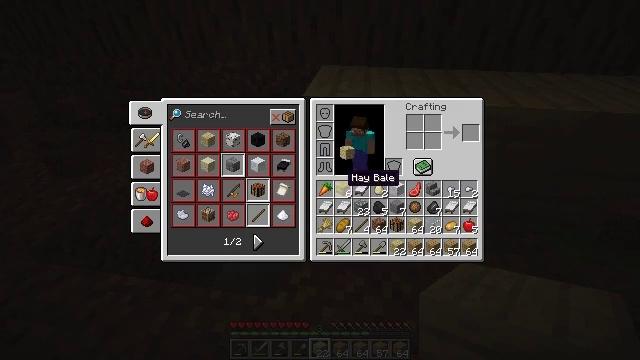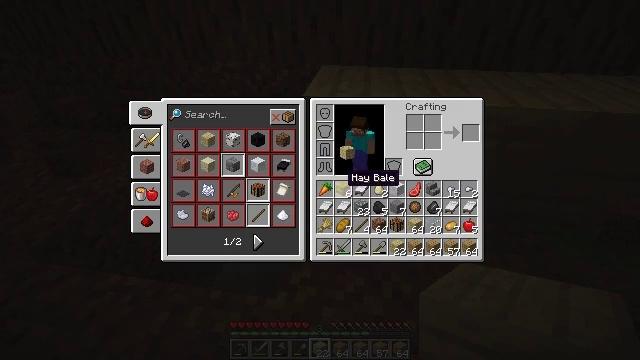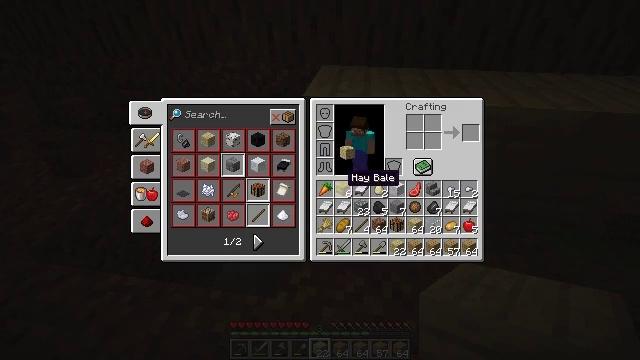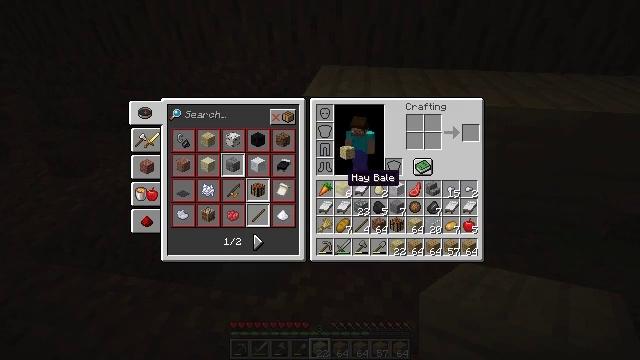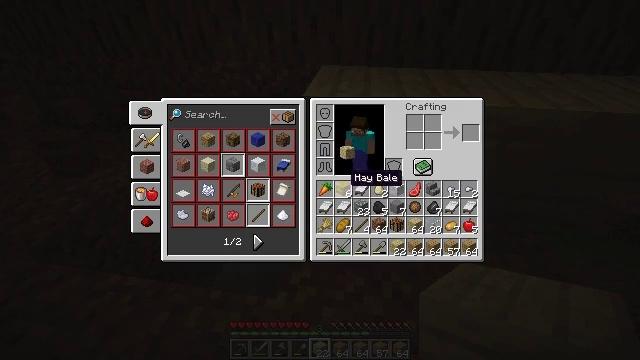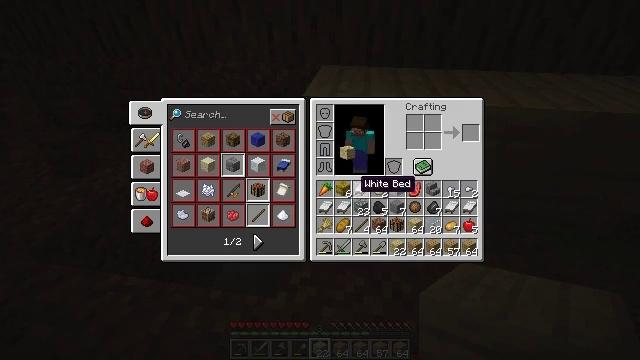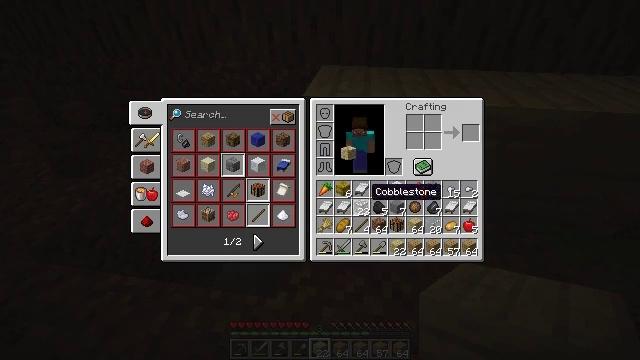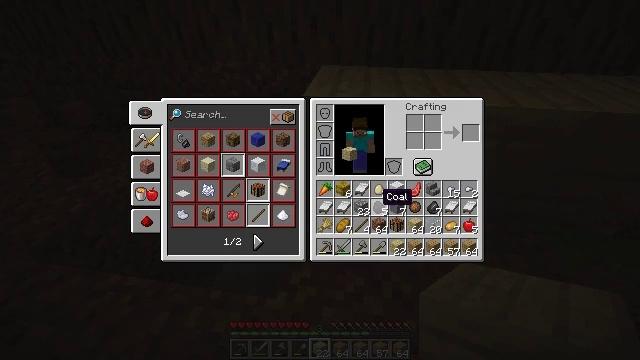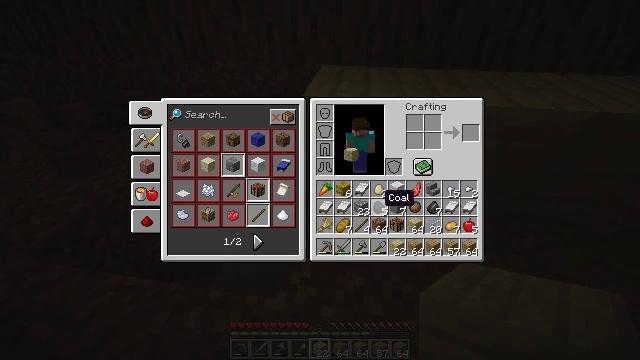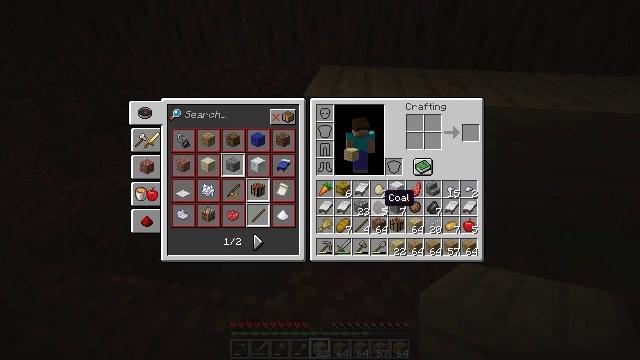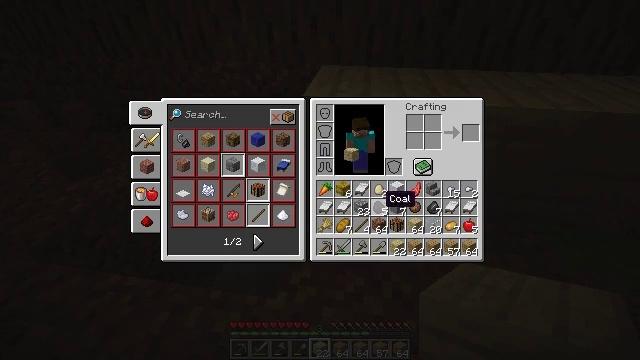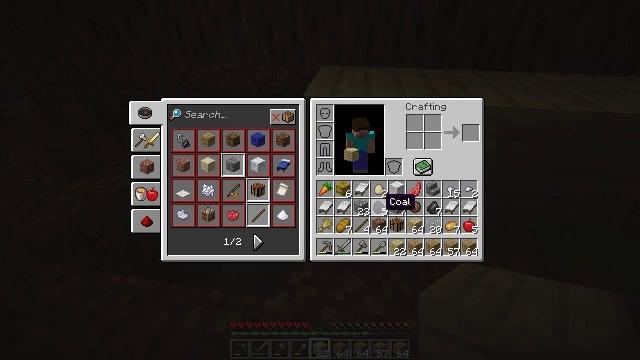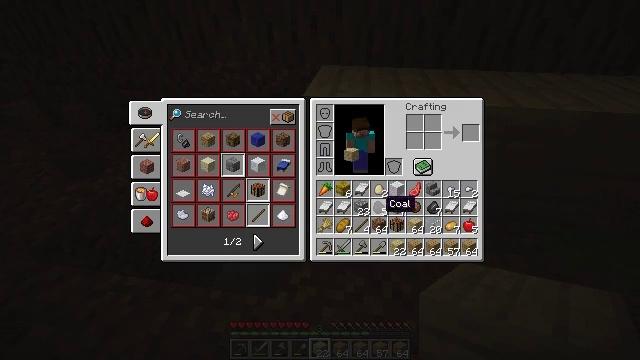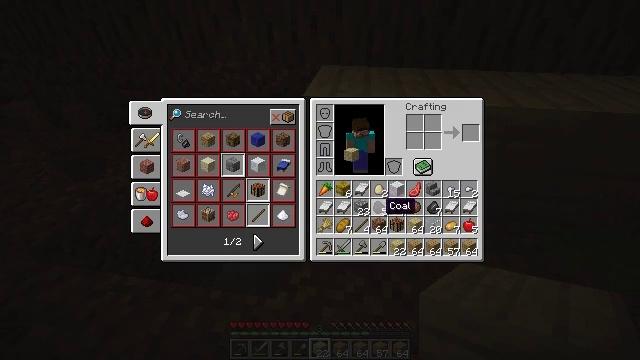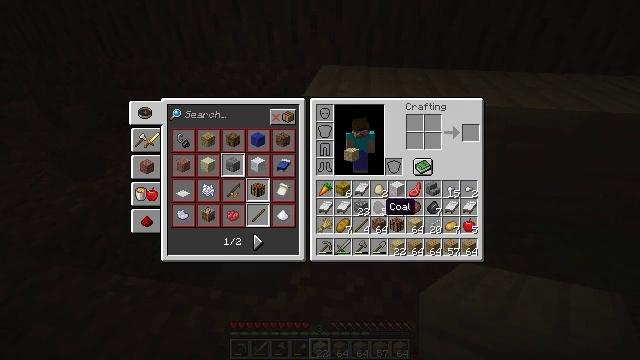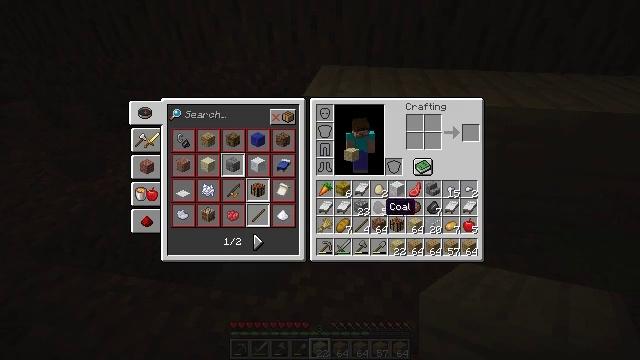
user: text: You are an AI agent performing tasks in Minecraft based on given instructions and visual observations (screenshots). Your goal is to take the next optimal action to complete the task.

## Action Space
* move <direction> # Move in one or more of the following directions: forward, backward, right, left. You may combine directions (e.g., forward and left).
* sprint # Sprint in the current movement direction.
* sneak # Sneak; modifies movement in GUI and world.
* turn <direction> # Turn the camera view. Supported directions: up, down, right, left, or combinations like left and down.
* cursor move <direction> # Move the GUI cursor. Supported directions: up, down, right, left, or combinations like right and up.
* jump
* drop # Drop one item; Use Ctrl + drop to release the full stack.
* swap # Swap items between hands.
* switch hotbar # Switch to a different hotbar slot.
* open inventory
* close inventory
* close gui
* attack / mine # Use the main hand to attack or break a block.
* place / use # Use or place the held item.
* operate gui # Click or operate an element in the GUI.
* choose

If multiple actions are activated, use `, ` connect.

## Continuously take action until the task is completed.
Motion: motion action
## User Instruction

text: Drop a mutton.
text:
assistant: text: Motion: no_op
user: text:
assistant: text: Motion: no_op
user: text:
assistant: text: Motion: no_op
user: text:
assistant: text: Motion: no_op
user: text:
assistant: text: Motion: cursor move right
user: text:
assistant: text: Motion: cursor move right and down
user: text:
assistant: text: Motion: cursor move right
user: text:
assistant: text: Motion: no_op
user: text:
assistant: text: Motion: no_op
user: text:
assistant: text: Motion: no_op
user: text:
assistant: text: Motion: no_op
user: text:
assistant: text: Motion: no_op
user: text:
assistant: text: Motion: no_op
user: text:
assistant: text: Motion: no_op
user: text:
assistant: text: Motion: no_op
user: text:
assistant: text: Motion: no_op
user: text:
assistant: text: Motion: no_op
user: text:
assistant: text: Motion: no_op
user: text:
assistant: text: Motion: no_op
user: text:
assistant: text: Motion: no_op
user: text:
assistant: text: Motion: no_op
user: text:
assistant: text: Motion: no_op
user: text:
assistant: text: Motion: no_op
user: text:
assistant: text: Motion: operate gui
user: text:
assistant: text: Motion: operate gui
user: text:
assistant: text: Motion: operate gui
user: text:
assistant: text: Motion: no_op
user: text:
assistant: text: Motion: no_op
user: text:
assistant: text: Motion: no_op
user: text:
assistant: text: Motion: no_op